Question: I have three arrays that look like this:
is the first input box in each row, is the select/dropdown in each row, and is the last input box in each row. As you can see, there can be infinite numbers of .

When I send them to my php script, the data is in arrays like:
'''
IngredientQTY
(
[0] => 5 //The first row
[1] => 5 //The next rows value
)
Measurements
(
[0] => Bunch //The first row
[1] => Bunch //The next rows value
)
IngredientName
(
[0] => 5 //The first row
[1] => 5 //The next rows value
)
'''
I'm trying to upload them to a table called ingredients that has 3 columns: 'ingredientNAME', 'ingredientQTY', and 'measurements'.
In my php script, I'm combining them into a multidimensional array, which is assigned to '$ingredientsROW':
'''
foreach($_POST as $key => $value) {
$value = $this->input->post($key);
$ingredientQTY = $this->input->post('ingredientQTY');
$measurements = $this->input->post('measurements');
$ingredientNAME = $this->input->post('ingredientNAME');
$ingredientsROW[] = array($ingredientQTY, $measurements, $ingredientNAME);
break;
}
'''
My question is: How can I get group all the first row of form elements (which means the first 'ingredientQTY', the first 'measurements' dropdown and the first 'ingredientNAME' and insert them into a row?
The only way I could think of is to have one insert where I insert 'ingredientQTY', then look up the id of the row I just inserted and use two mysql updates to enter for the same row, but I'm pretty sure there is more efficient ways of going about this.
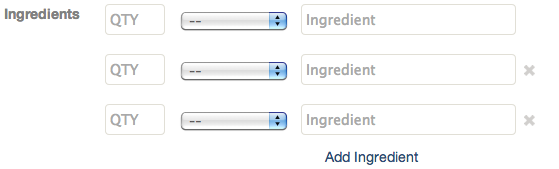
Answer: Iterate through the data and create an array like this:
'''
for ($i = 0, $count = count($ingredientQTY); $i < $count; $i++) {
$rows[] = array(
'QTY' => $ingredientQTY[$i],
'measurement' => $measurements[$i],
'name' => $ingredientNAME[$i]
);
}
'''
With this array you can create the insert quite easily and insert whole rows.